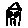
Label: house